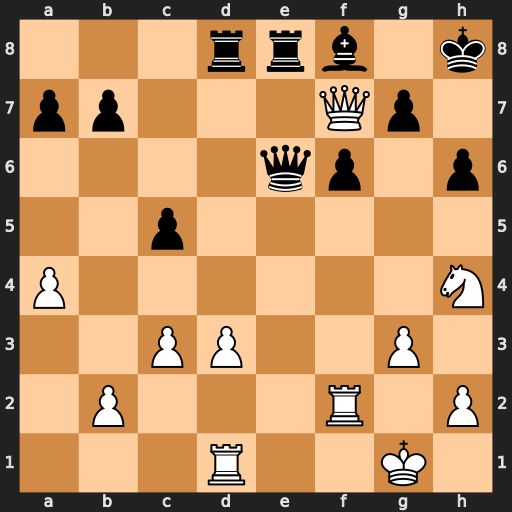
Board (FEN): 3rrb1k/pp3Qp1/4qp1p/2p5/P6N/2PP2P1/1P3R1P/3R2K1
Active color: w
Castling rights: -
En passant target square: -
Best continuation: Ng6+ Kh7 Nxf8+ Rxf8 Qxe6